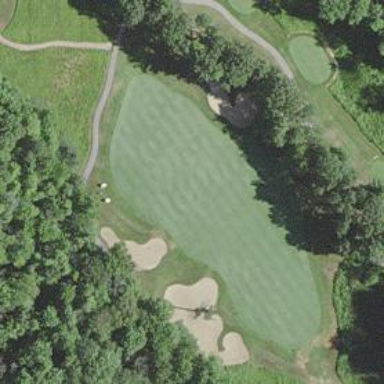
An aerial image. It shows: Golf hole.